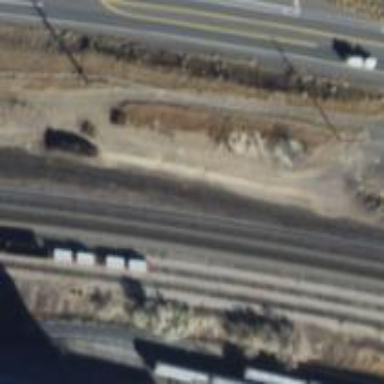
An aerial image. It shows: Railway yard.